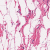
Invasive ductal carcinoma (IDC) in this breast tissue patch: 0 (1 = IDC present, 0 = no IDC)